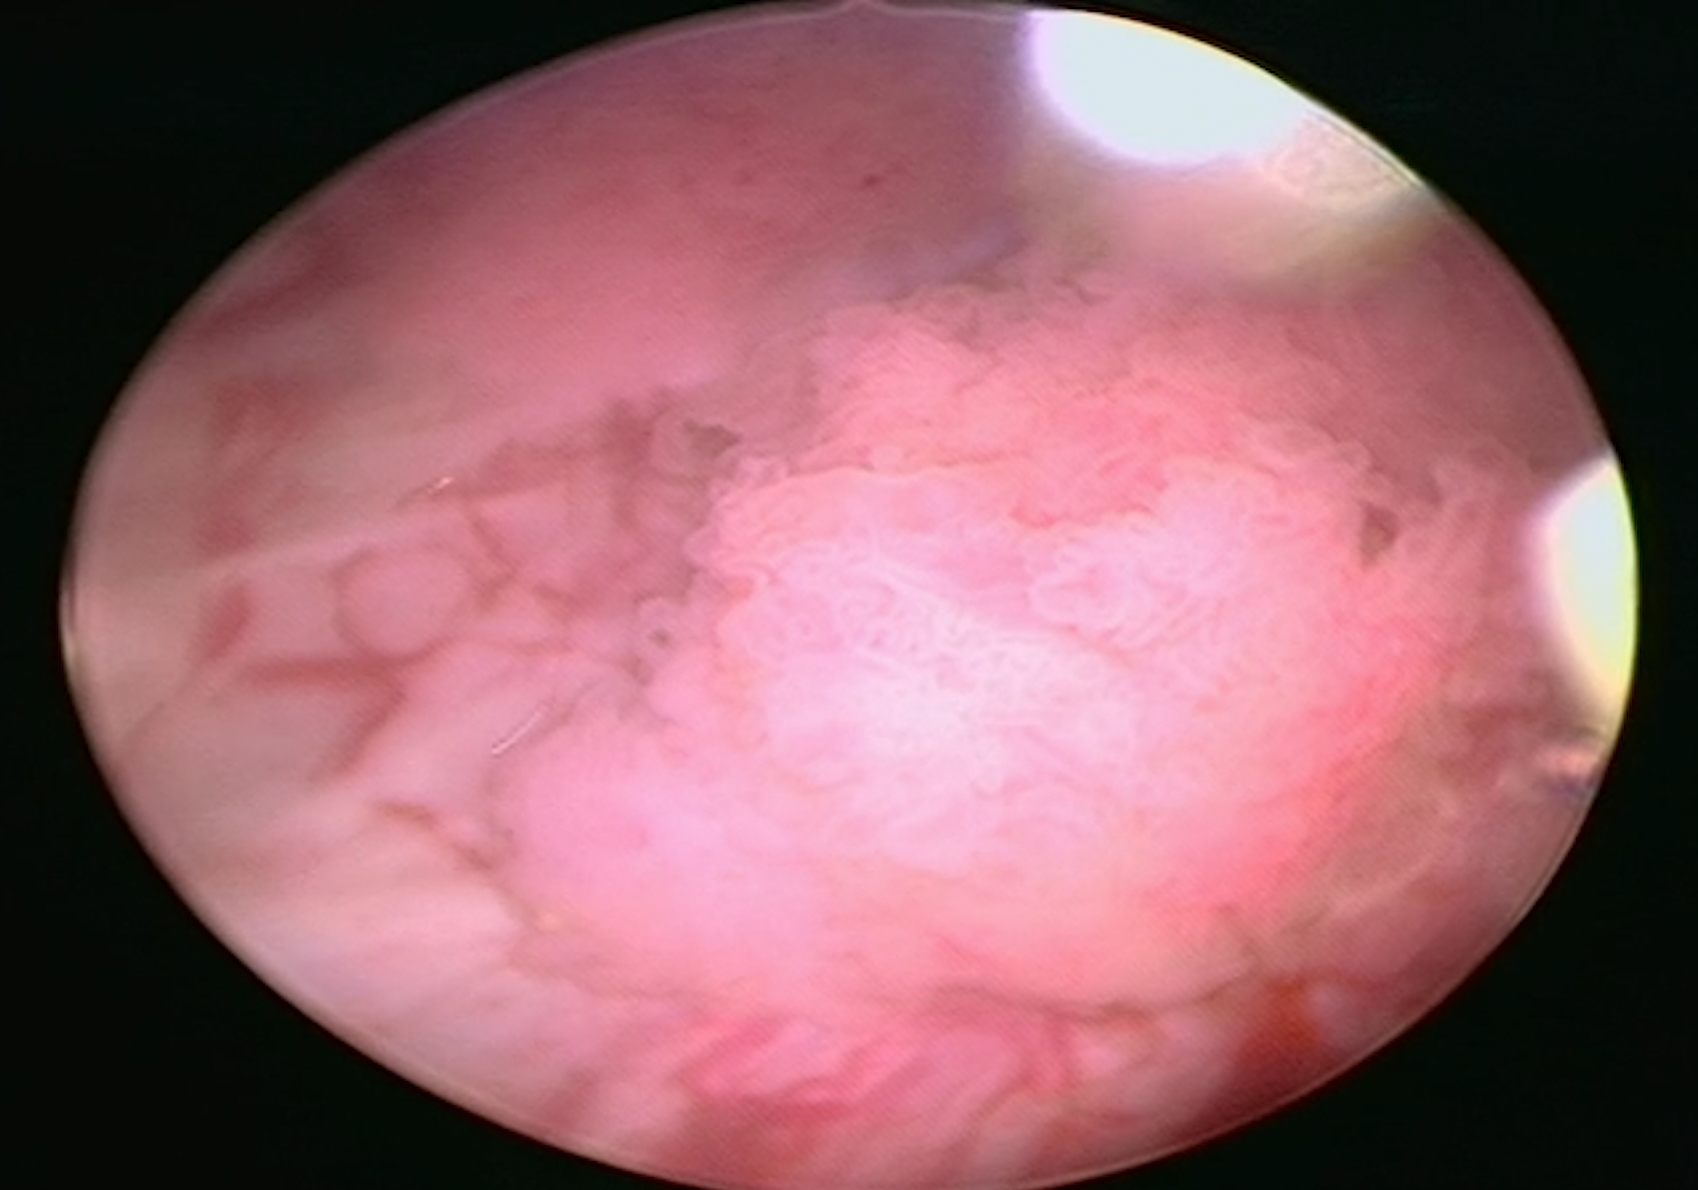
Modality: WLC
Class: Malignant
Subclass: LowGradePapillary
Lesion: Multifocal
Multifocal: 2 to 7
Stage: Ta
Morphology: Papillary
Bladder cancer association: Yes